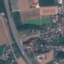
Label: Highway